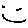
Label: smiley face